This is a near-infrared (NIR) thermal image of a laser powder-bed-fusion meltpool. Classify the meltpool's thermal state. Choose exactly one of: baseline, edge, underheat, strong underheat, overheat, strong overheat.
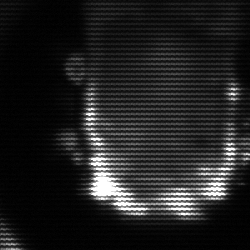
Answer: baseline